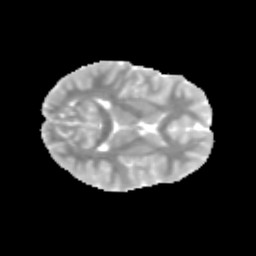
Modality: MD
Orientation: axial
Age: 13
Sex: female
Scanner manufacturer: siemens
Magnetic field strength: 3 T
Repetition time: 3.8 s
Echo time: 0.07 s